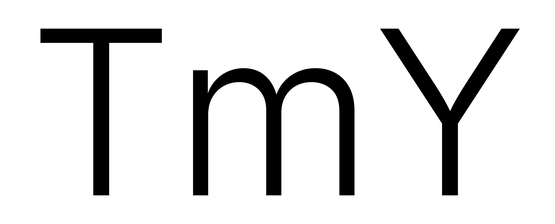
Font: Inter_Light